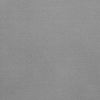
Atmospheric dust classification: dusty